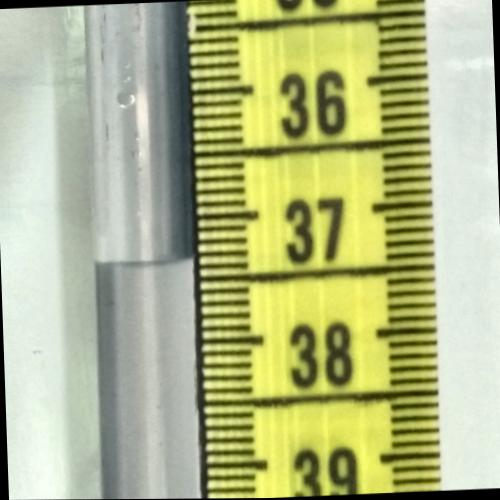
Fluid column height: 37.3 cm